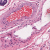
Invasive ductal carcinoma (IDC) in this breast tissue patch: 0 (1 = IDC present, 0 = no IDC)